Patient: sex F, age 66
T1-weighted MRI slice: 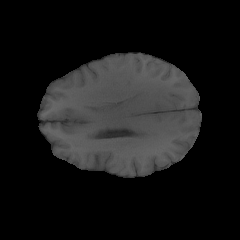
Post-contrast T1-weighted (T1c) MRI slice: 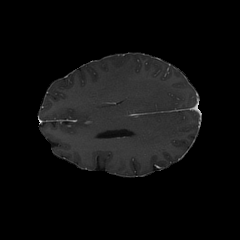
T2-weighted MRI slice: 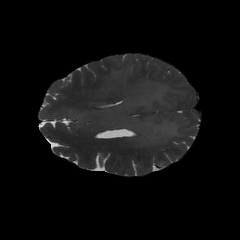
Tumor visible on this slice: yes
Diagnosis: Astrocytoma, IDH-wildtype
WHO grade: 2